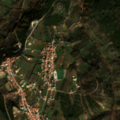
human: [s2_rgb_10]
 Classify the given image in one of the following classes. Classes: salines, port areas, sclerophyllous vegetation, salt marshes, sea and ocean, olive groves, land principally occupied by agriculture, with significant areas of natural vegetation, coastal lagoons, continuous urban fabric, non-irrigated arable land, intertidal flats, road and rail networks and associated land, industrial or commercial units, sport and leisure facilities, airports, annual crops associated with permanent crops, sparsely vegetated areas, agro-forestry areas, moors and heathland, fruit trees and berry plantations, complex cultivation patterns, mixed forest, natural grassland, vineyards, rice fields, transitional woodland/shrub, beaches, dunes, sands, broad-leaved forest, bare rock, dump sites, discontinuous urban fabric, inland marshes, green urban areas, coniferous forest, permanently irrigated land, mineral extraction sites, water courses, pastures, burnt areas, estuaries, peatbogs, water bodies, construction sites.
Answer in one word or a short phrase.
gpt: discontinuous urban fabric, complex cultivation patterns, land principally occupied by agriculture, with significant areas of natural vegetation, moors and heathland, transitional woodland/shrub